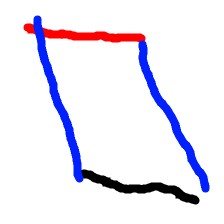
Shape: parallelogram